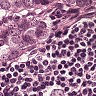
Metastatic tissue present: yes